Field crop: maize
Growth stage: 2
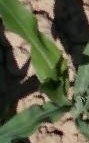
Species: maize